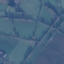
Label: Pasture